Field crop: maize
Growth stage: 2
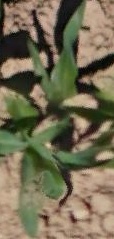
Species: maize